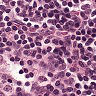
Metastatic tissue present: no